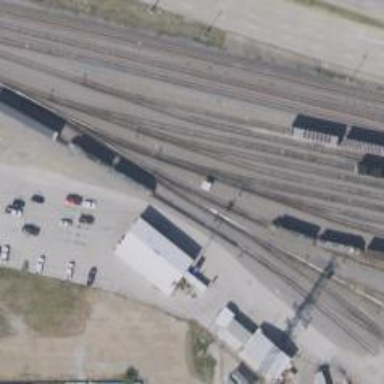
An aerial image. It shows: Abandoned railway yard.